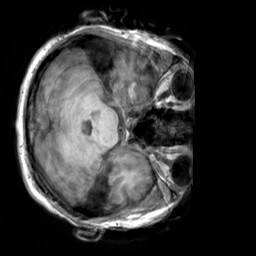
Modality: T1w
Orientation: axial
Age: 33
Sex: male
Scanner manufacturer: siemens
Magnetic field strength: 3 T
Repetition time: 2.3 s
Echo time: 0.00303 s